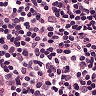
Metastatic tissue present: no